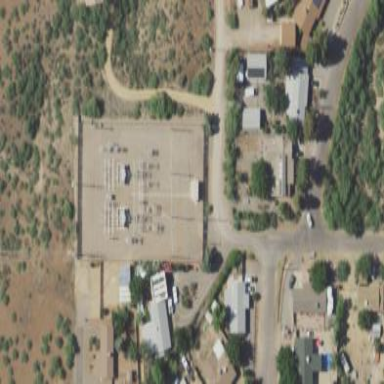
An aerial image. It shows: Outdoor distribution power substation.